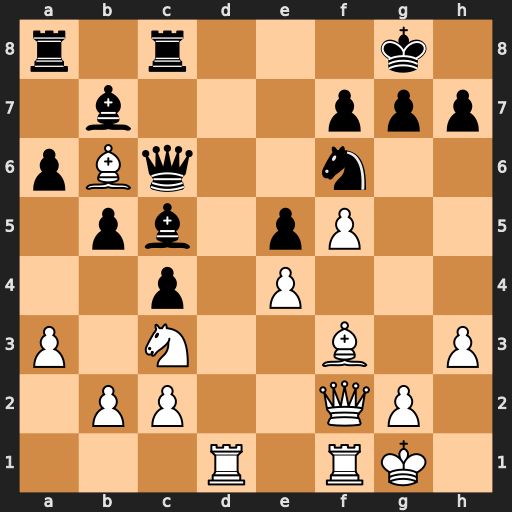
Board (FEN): r1r3k1/1b3ppp/pBq2n2/1pb1pP2/2p1P3/P1N2B1P/1PP2QP1/3R1RK1
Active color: w
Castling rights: -
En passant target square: -
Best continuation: Bxc5 Qxc5 Rd8+ Qf8 Rxf8+